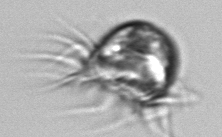
Label: Leegaardiella_ovalis